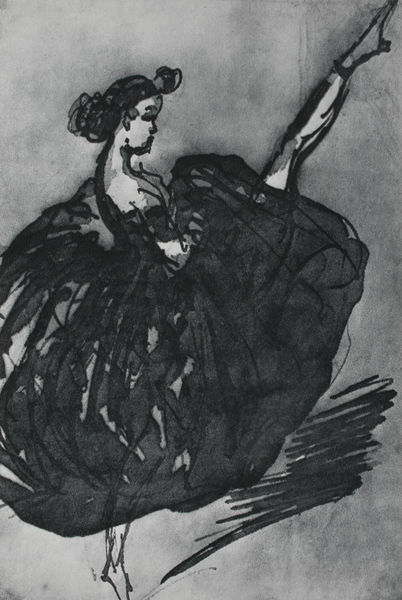
Titel: Femme dansant la jambe gauche levée
Künstler: Constantin Guys
Standort: Paris
Institution: Musée de Petit Palais
Schlagwörter: dunkel, fuß, kopf, schatten, weiß, ausschnitt, bewegung, busen, elegant, frau, frisur, grau, kleid, ohrring, profil, schmuck, schwarz, skizze, stirn, zeichnung, dame, rock, tanz, arm, augen, gesicht, spitze, hals, schlank, haare, musik, tanzen, tänzerin, locken, schulter, beine, schwung, bein, dutt, füße, balett, ballerina, ballet, ballett, studie, zehenspitzen, weiblich, zopf, robe, nackte, freude, haarknoten, tusche, entwurf, kohlezeichnung, springen, film, schwingen, zehenspitze, lavierung, tuschzeichnung, freunde, spagat, laune, fußspitze, cancan, fraau, kp